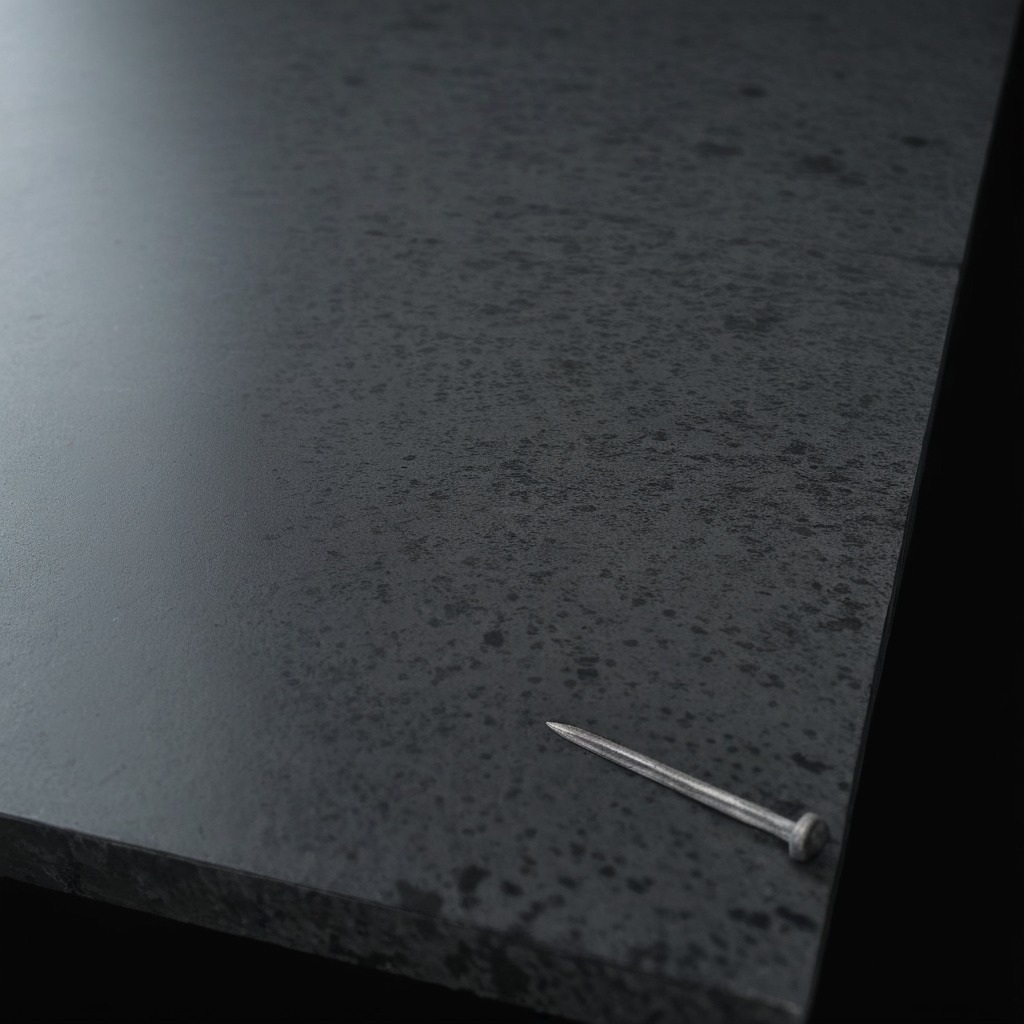
An iron nail lies on a clean granite table inside a workshop at night.